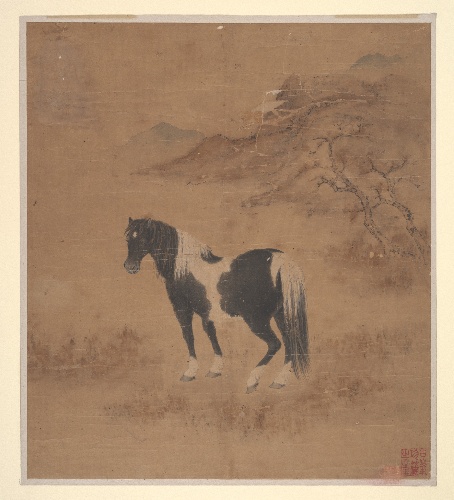
Artist: Unidentified artist|Giuseppe Castiglione
Artist bio: |Italian, Milan 1688–1766 Beijing
Object type: Album leaf
Classification: Paintings
Medium: Album leaf; color on silk
Culture: China
Period: Qing dynasty (1644–1911)
Dimensions: 12 3/4 x 11 1/4 in. (32.4 x 28.6 cm)
Department: Asian Art
Credit line: Rogers Fund, 1930
Accession year: 1930
Repository: Metropolitan Museum of Art, New York, NY
Tags: Horses